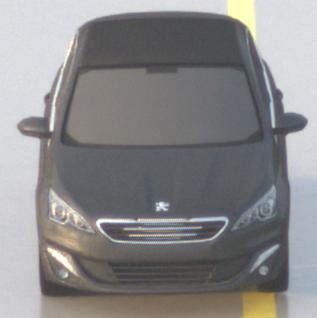
Make: Peugeot
Model: 308 VTi 82
Detailed model: 308 (II)
Model produced from: 2013/09
Model produced until: 2014/11
Doors: 5
Color: gray
Road condition: wet road
Daytime: sunrise or sunset
Contrast: low contrast